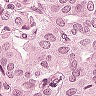
Metastatic tissue present: yes